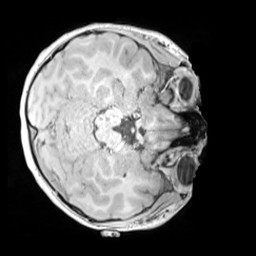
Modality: MP2RAGE
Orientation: axial
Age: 11
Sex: female
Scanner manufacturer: siemens
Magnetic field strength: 3 T
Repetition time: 4 s
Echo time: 0.00303 s